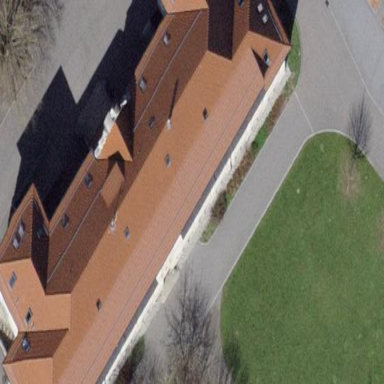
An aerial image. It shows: School building.